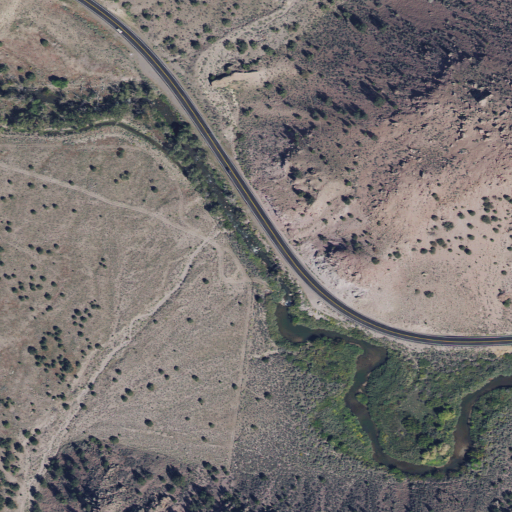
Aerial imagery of valley in Utah named Coates Hollow containing shrub, evergreen forest, medium intensity development, low intensity development, and open development